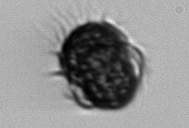
Label: Mesodinium